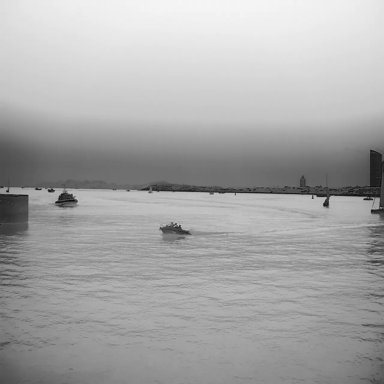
There are six canoes in the infrared image.